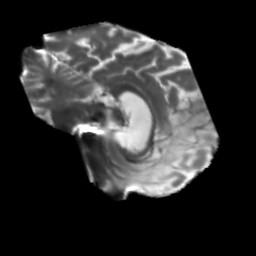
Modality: T2w
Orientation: sagittal
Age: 71
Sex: male
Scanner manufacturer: siemens
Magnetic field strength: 3 T
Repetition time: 5.25 s
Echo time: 0.08 s